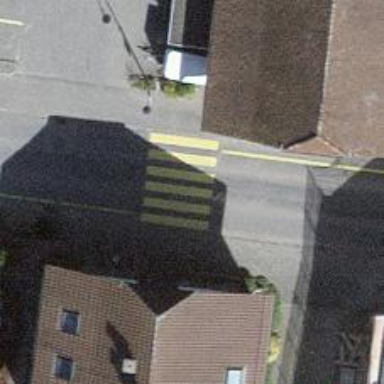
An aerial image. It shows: Uncontrolled zebra crossing with notable zebra markings.